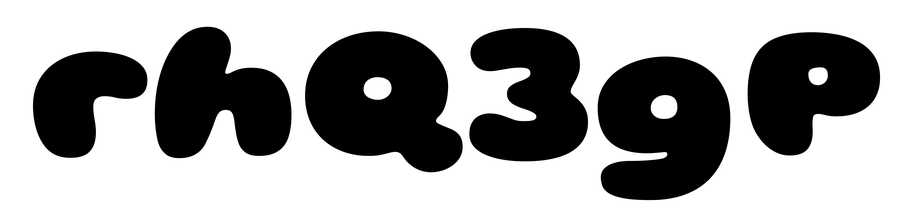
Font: Gluten_Black